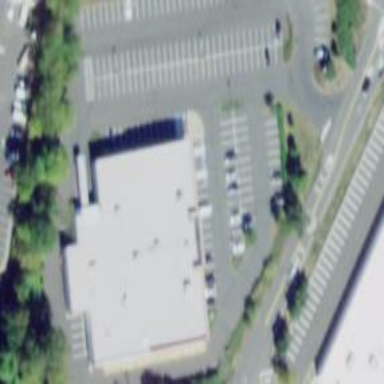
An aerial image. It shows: Building.